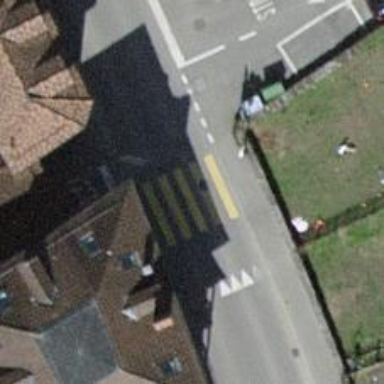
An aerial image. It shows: Zebra crossing on the road.